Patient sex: M
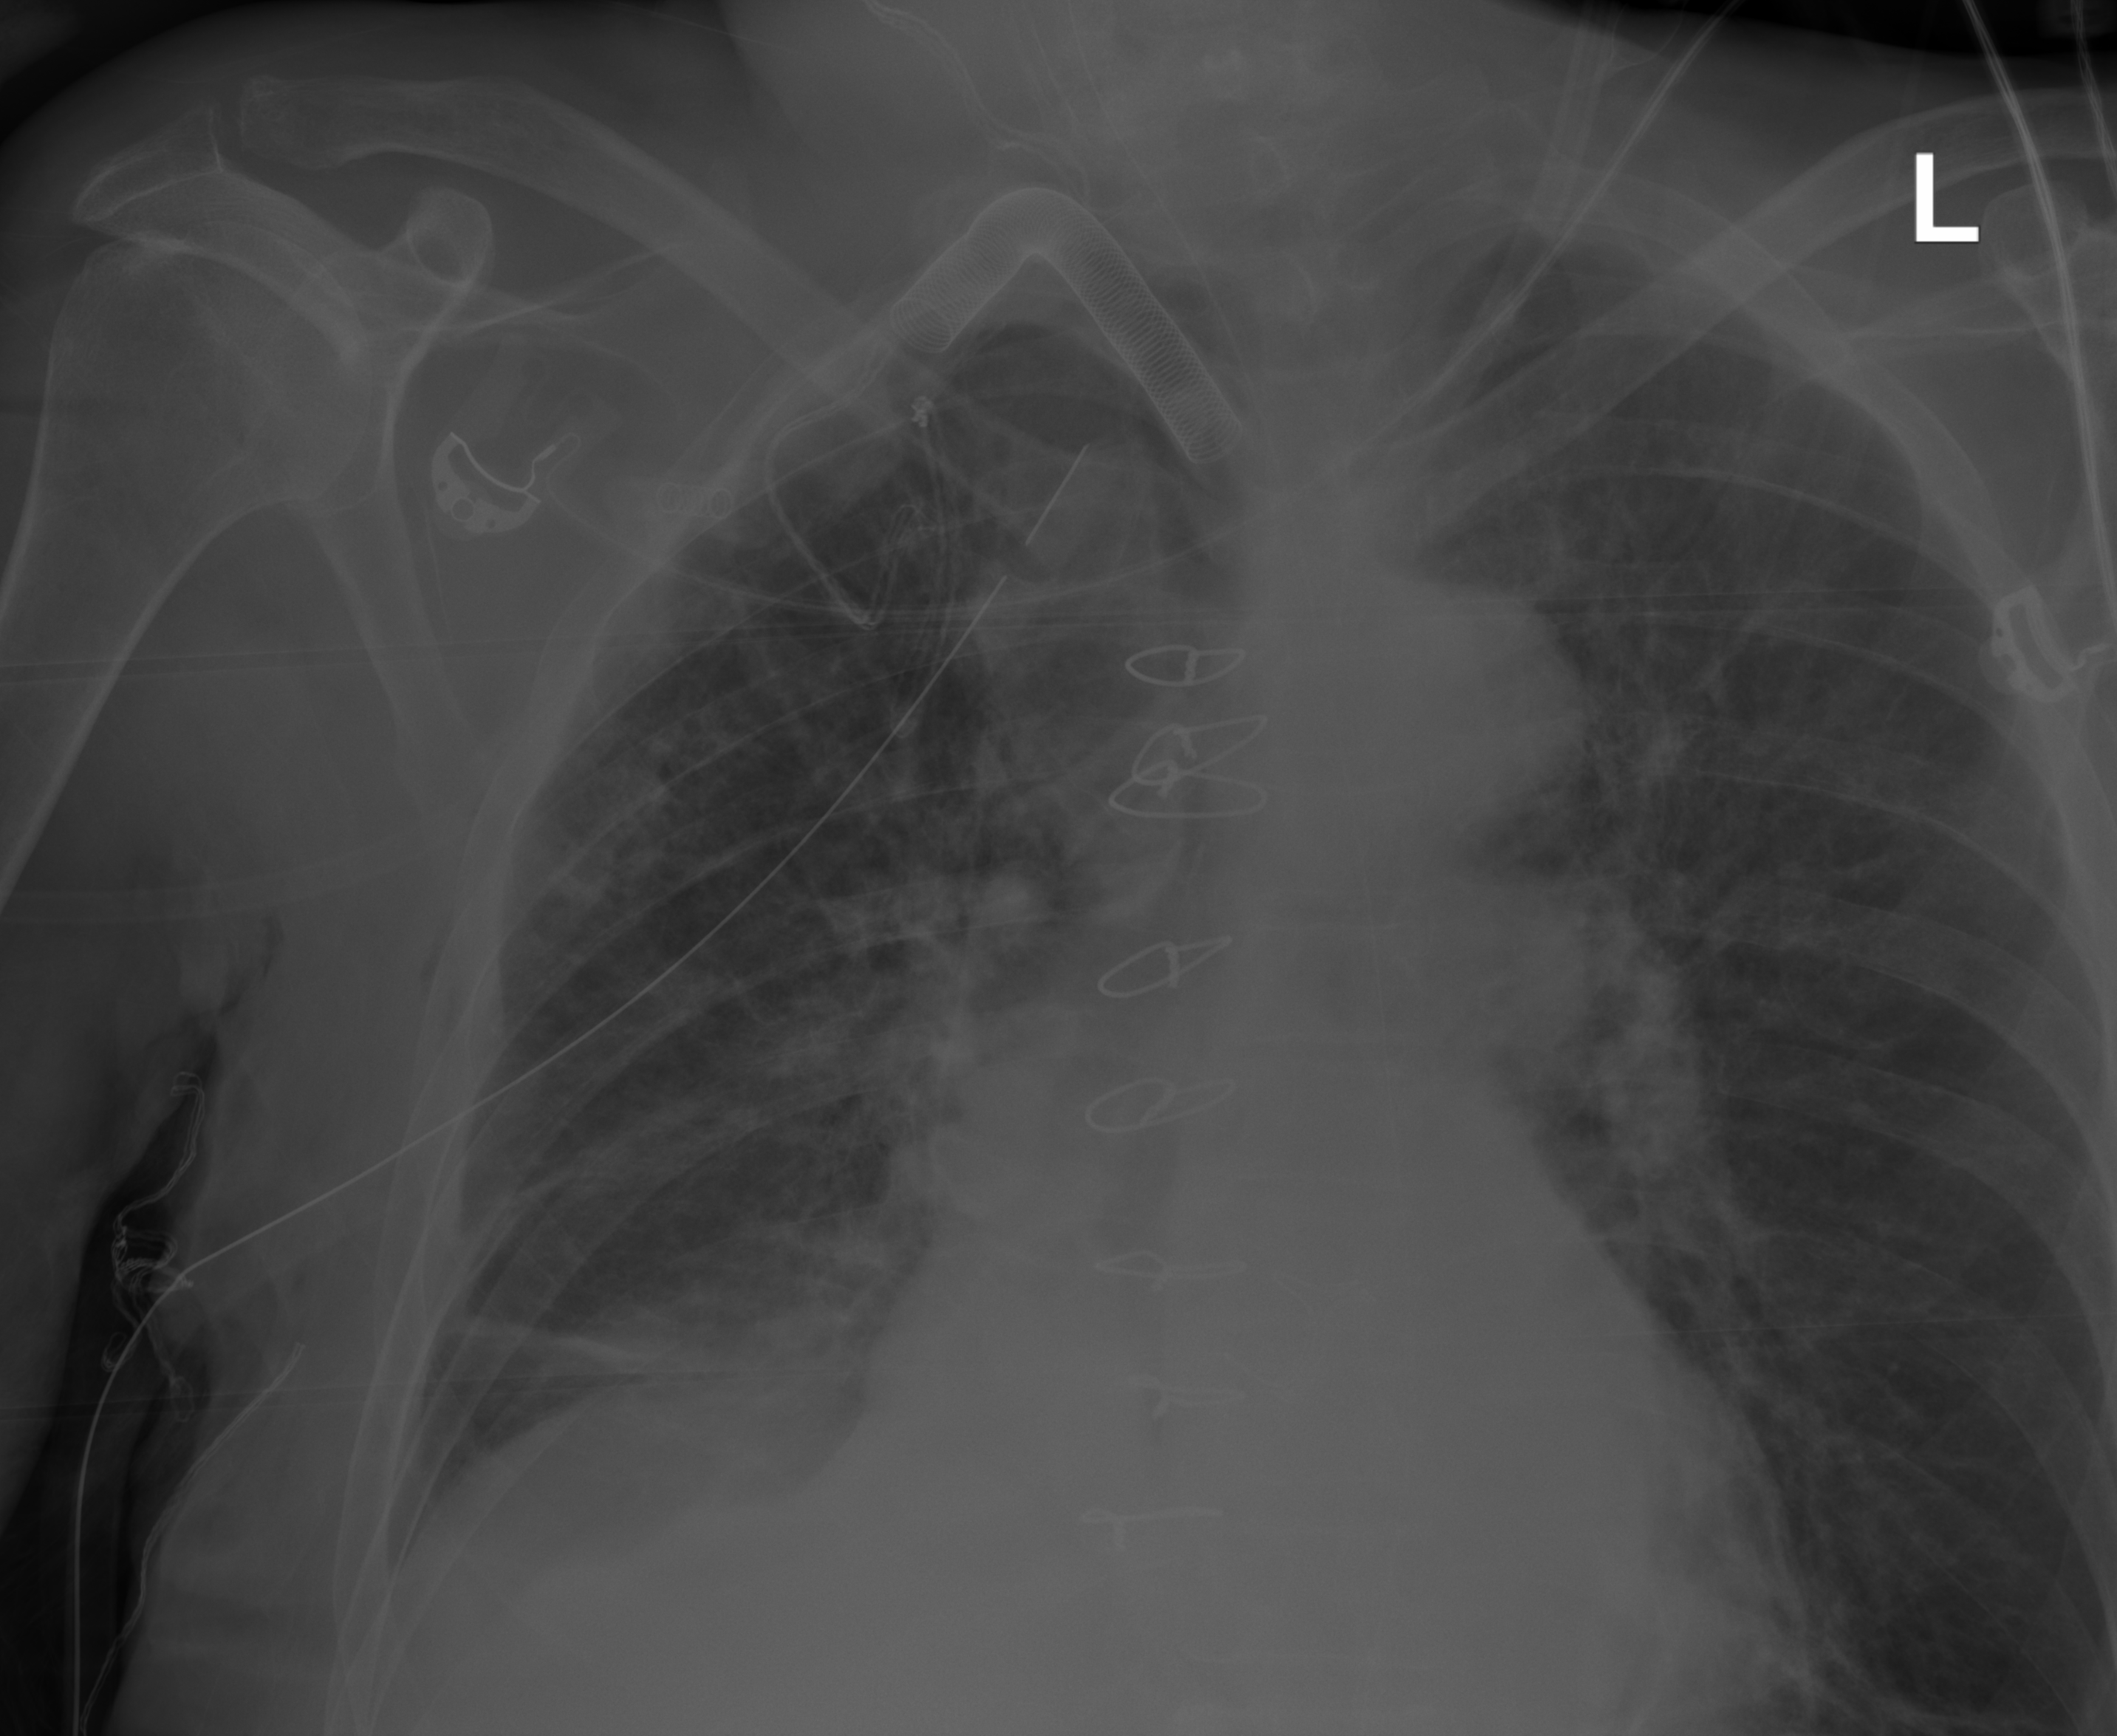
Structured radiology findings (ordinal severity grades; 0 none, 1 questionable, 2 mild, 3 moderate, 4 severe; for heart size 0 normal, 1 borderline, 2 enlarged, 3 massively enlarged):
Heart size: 0
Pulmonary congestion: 2
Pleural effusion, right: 2
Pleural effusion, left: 0
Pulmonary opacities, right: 2
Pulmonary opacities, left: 1
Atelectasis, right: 3
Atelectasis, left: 2